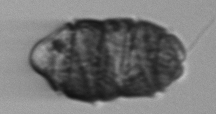
Label: Margalefidinium